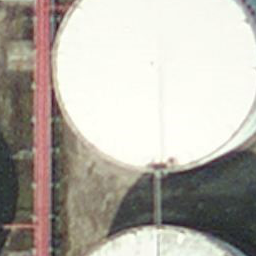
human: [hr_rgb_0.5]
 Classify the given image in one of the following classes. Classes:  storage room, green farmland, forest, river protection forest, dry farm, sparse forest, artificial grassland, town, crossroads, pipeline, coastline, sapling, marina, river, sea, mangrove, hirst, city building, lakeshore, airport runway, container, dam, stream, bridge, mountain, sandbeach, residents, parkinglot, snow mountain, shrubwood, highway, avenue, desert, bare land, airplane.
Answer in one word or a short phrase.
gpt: storage room